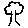
Label: tree